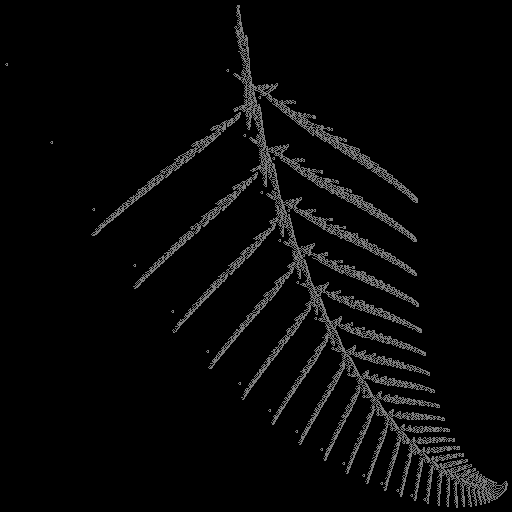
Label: deerfern